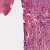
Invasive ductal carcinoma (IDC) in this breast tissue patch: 1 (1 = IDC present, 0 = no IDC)